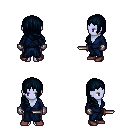
a pixel art fantasy rpg character, female body template, dark elf, purple skin, blue robe, metal pants, raven right-swept hairstyle, metal gloves, maroon shoes, dagger, four views (front, back, left, right), 2x2 character sprite sheet, small pixel art, hard edges, no anti-aliasing